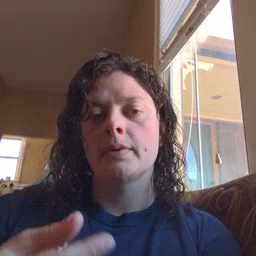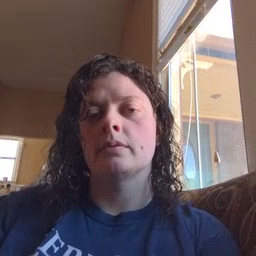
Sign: puppy